Aerial crown-view tile of a tropical tree (Barro Colorado Island, Panama), acquired 20240813:
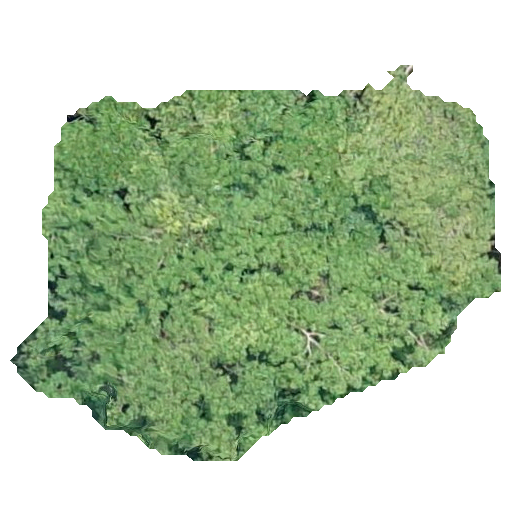
Species: Hura crepitans
GBIF accepted scientific name: Hura crepitans
Crown area: 207.411 m²